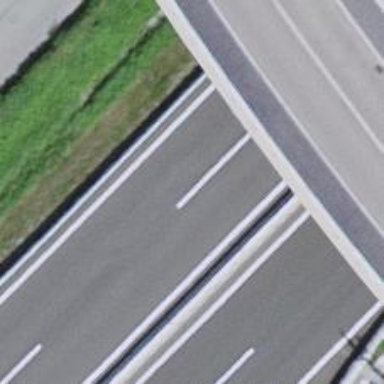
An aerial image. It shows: Asphalt motorway.